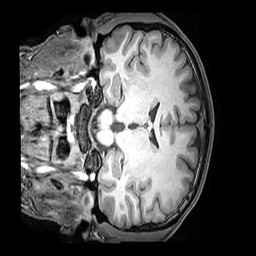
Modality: T1w
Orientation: coronal
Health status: healthy
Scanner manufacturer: philips
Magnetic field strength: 3 T
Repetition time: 0.007364 s
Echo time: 0.00328 s